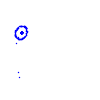
Particle: pion